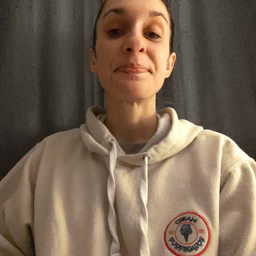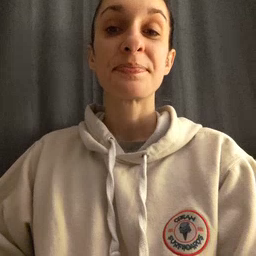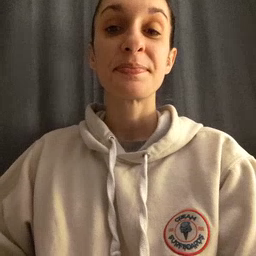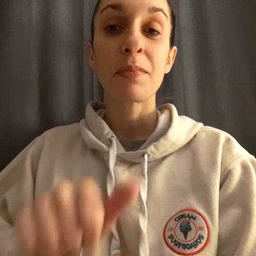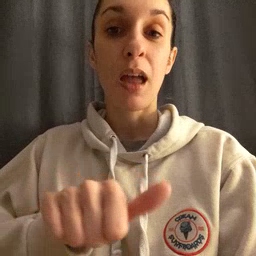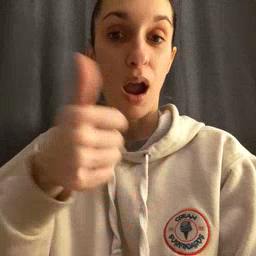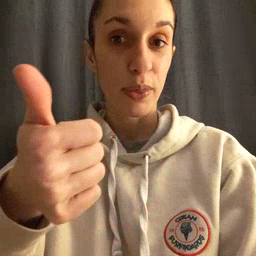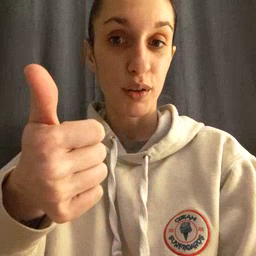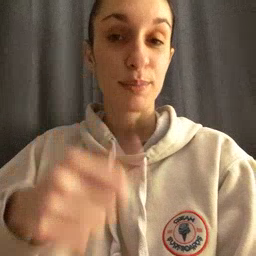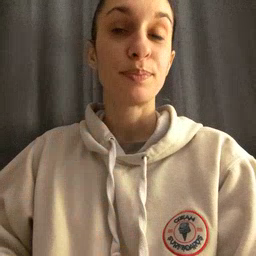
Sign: another